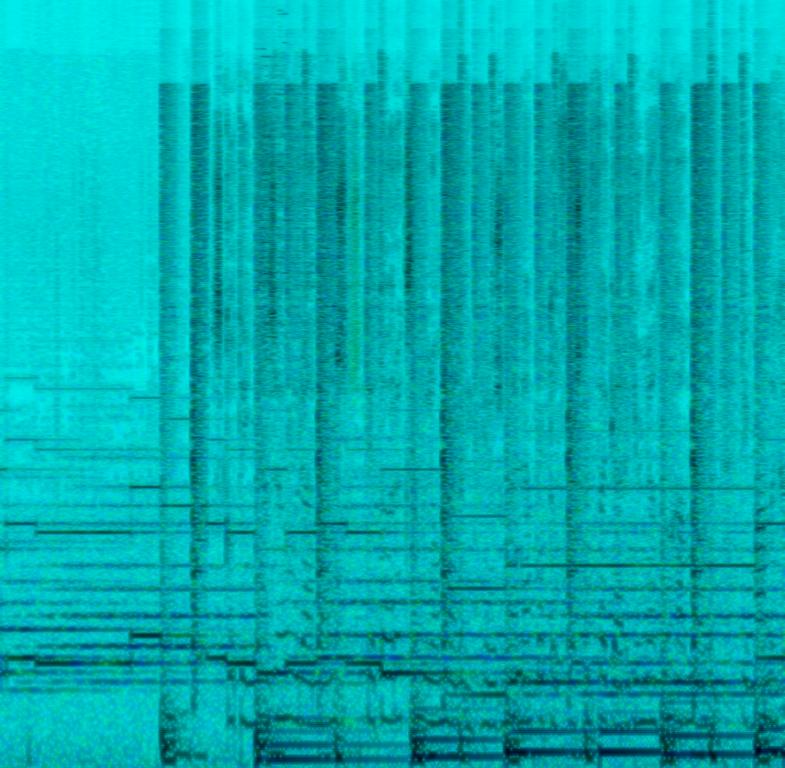
A female vocalist sings this spirited Latin Rap. The tempo is medium fast with keyboard harmony , infectious drumming, groovy basslines and digital beats. The song is upbeat, youthful, catchy, energetic, emphatic, melodic and vivacious with a dance groove. This song is a Latin Urbano.